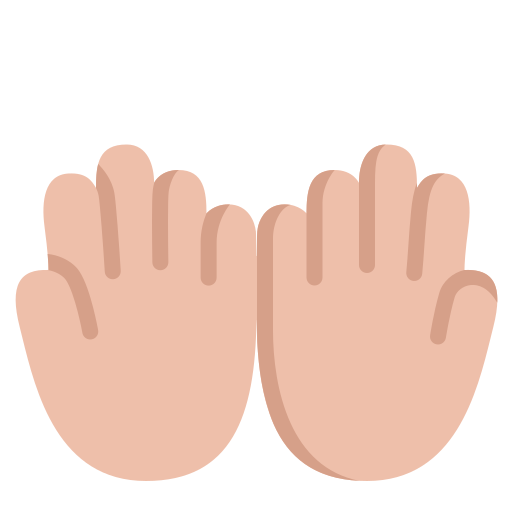
palms up together flat  light